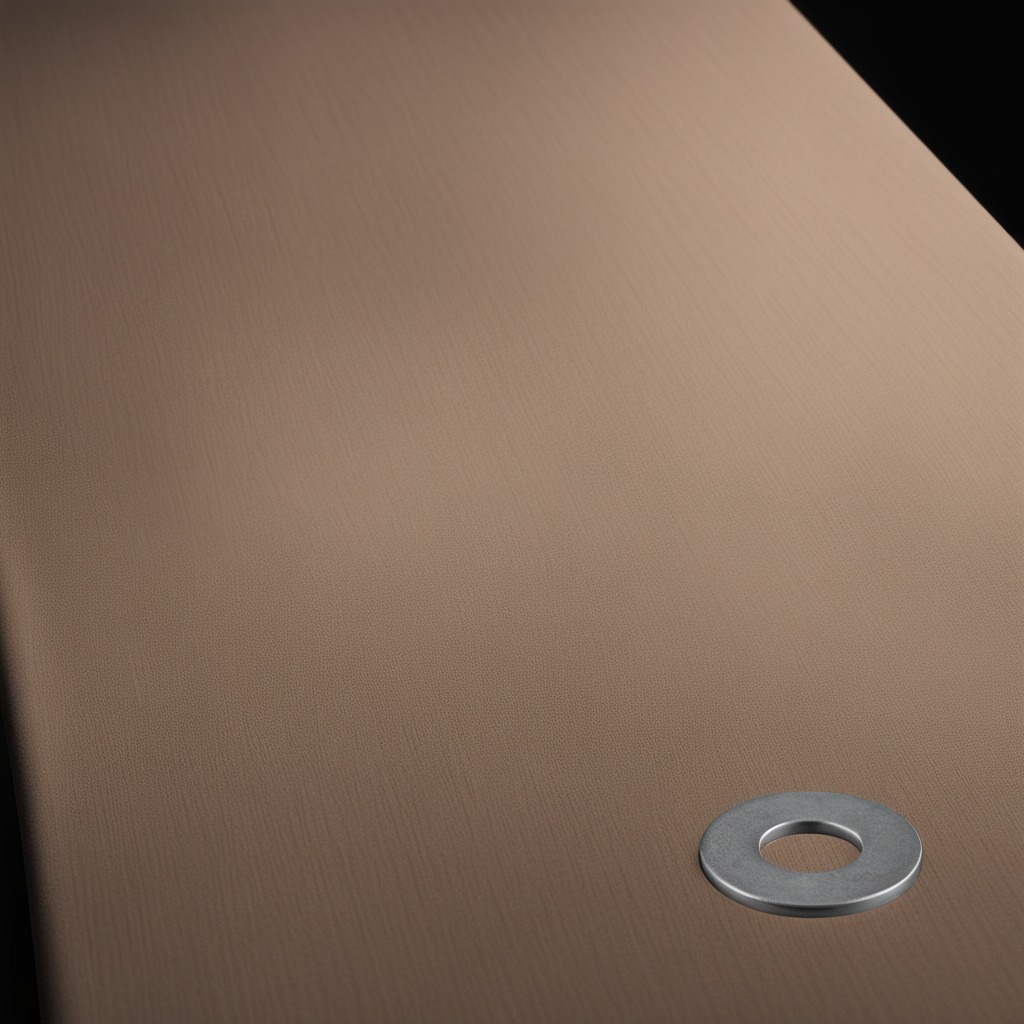
A flat metal washer lies on the wooden table.